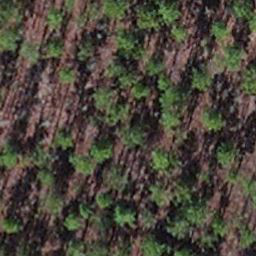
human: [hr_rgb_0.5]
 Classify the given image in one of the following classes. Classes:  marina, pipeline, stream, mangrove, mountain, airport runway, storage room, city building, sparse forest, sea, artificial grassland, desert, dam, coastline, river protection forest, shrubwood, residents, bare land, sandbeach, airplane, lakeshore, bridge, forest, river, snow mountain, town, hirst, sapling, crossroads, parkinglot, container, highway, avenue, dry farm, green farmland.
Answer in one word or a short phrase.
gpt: sapling